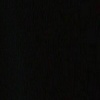
Label: space